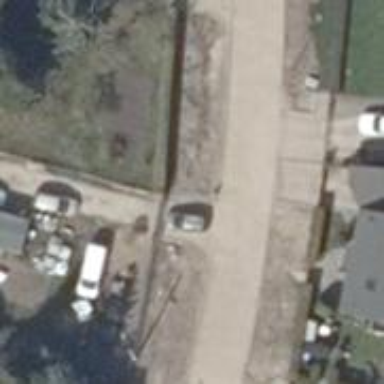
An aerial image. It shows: Asphalt road in residential area.